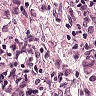
Metastatic tissue present: yes